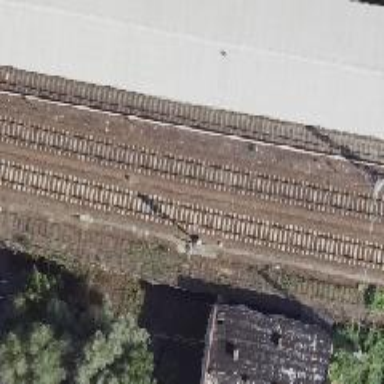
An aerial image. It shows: Railway signal.